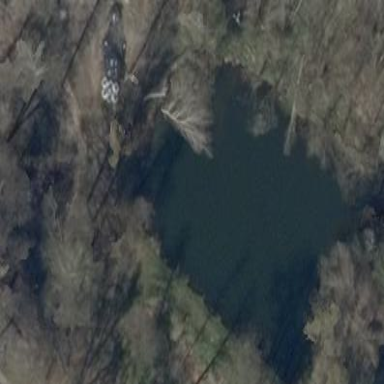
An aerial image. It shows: Peaceful pond surrounded by nature.